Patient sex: F
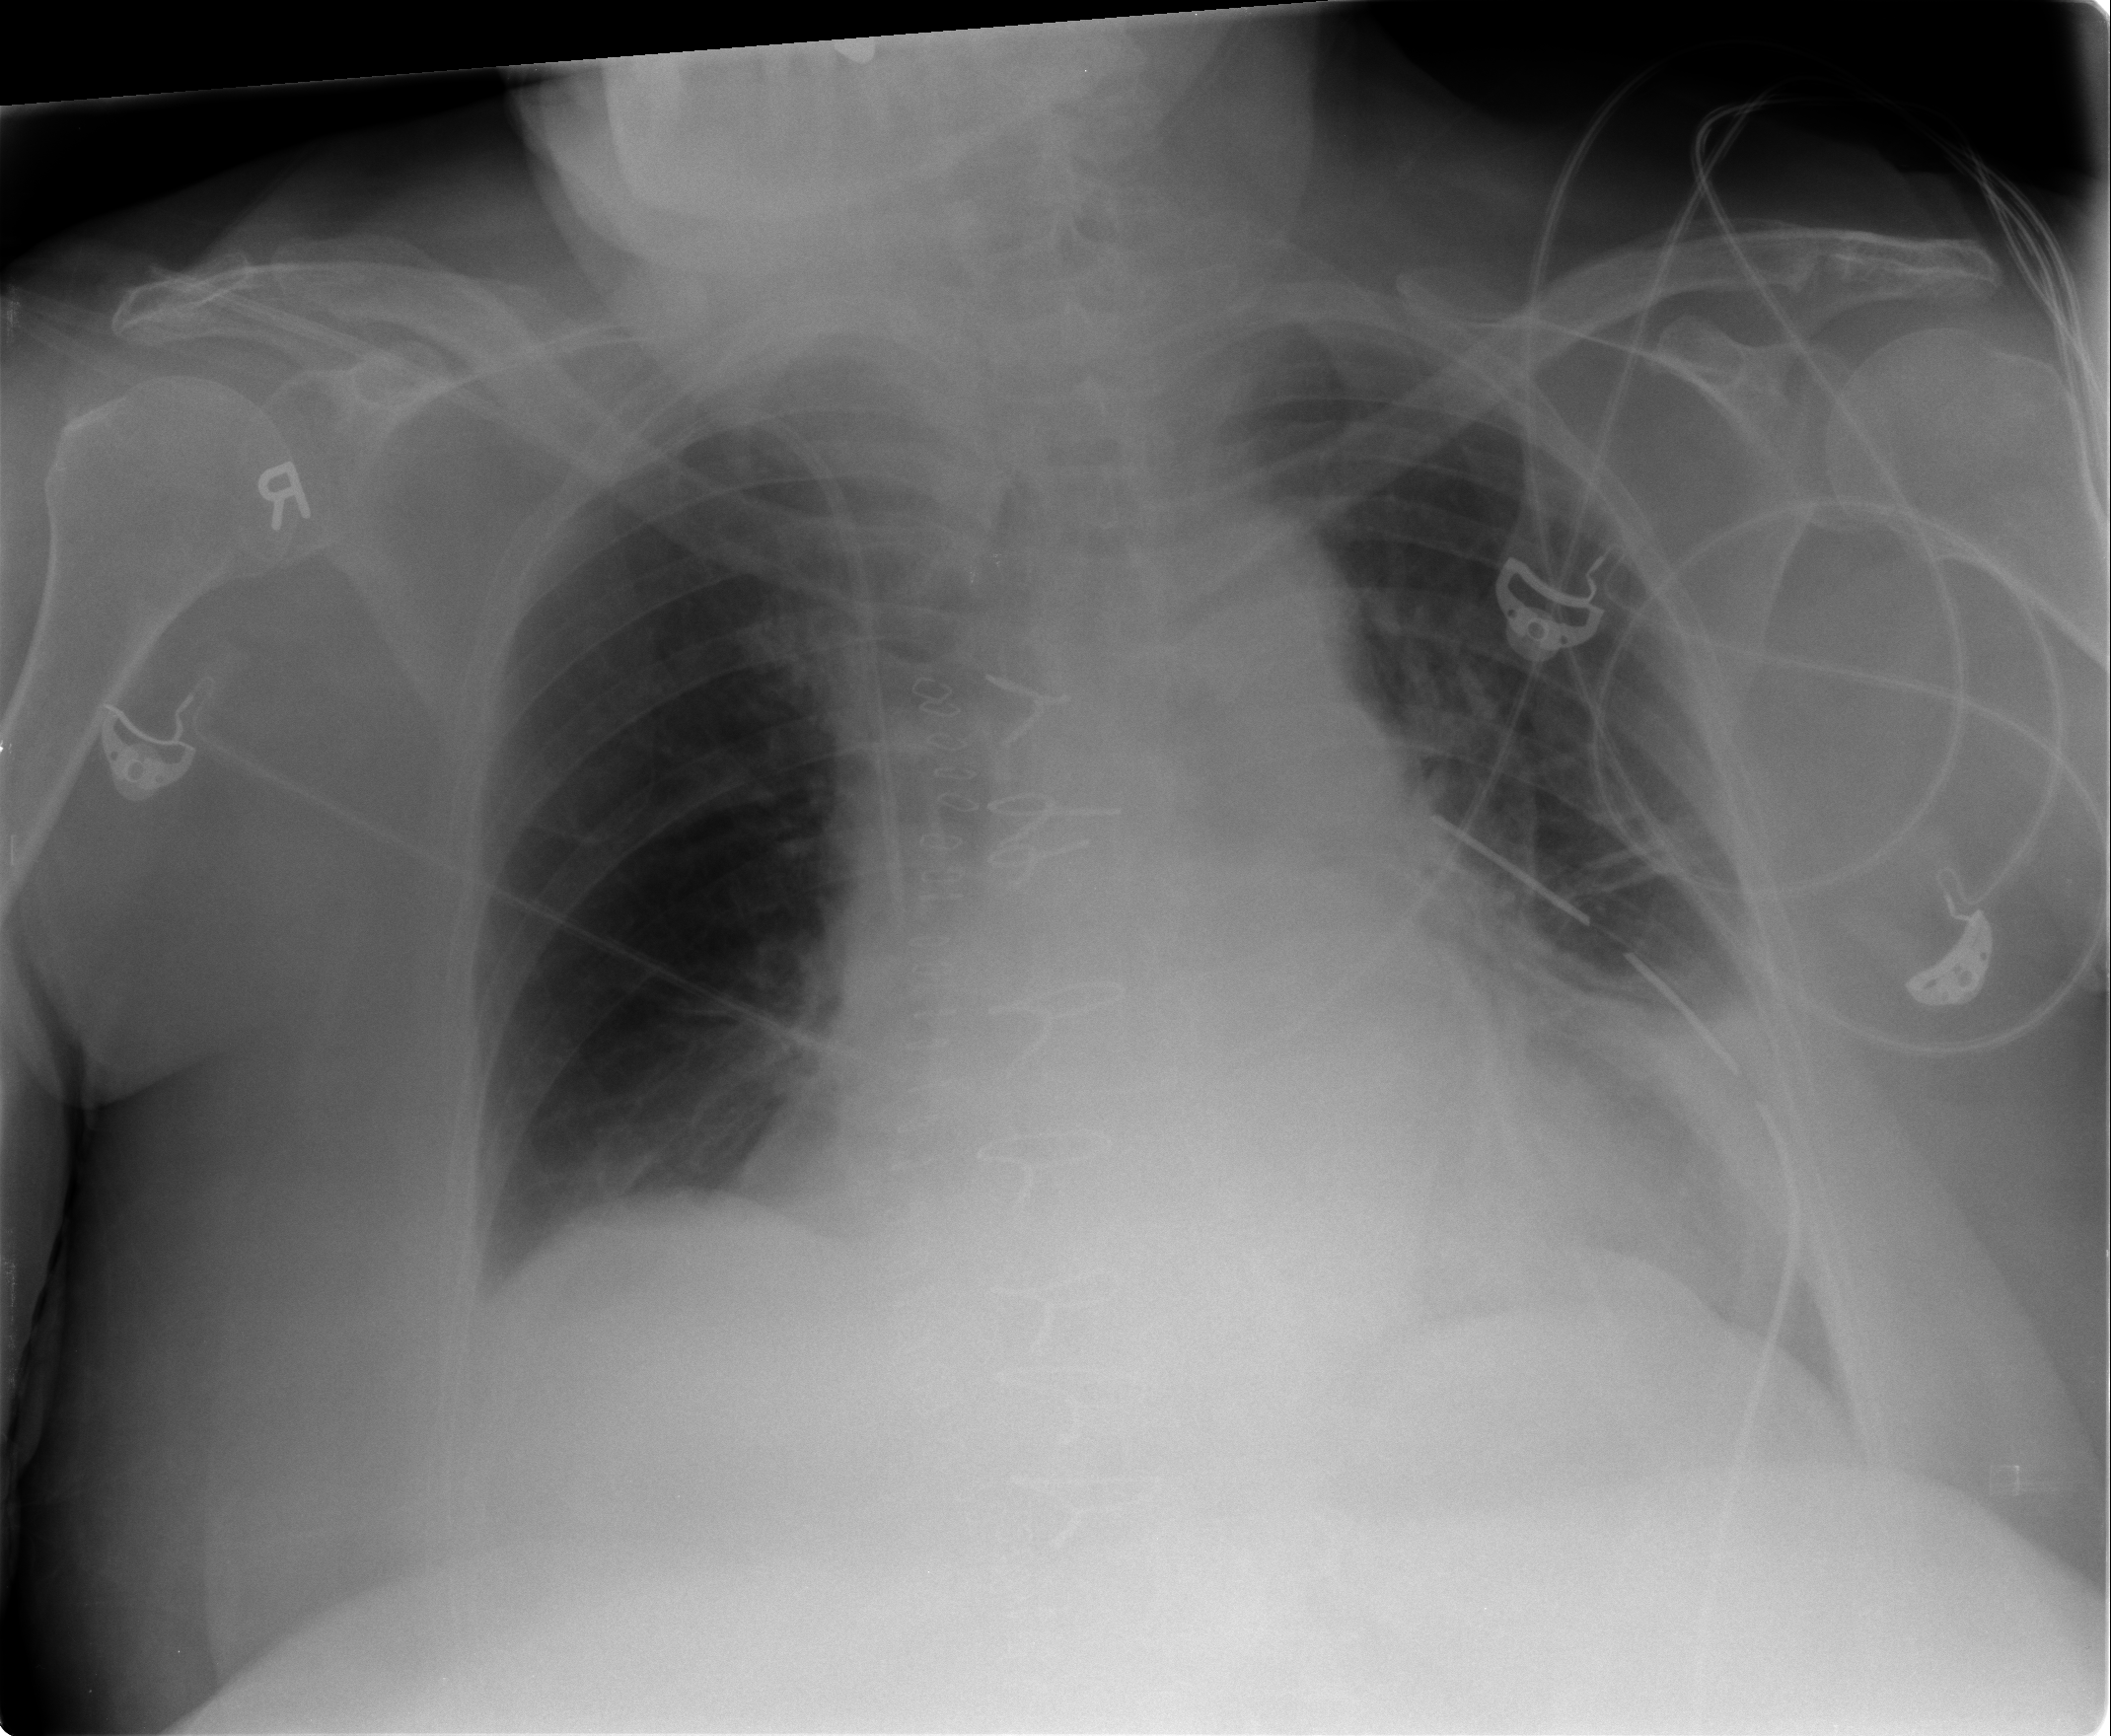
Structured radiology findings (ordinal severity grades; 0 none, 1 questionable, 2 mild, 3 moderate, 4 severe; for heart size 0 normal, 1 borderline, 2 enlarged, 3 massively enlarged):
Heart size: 2
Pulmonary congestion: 0
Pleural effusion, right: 0
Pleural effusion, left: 2
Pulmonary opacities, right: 0
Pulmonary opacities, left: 0
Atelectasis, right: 1
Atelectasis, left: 3